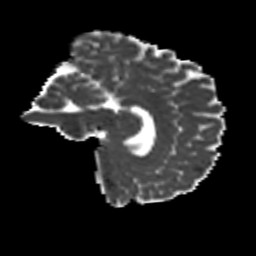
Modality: MD
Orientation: sagittal
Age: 21
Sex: female
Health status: healthy
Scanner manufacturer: siemens
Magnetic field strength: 3 T
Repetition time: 8.6 s
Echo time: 0.095 s